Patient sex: M
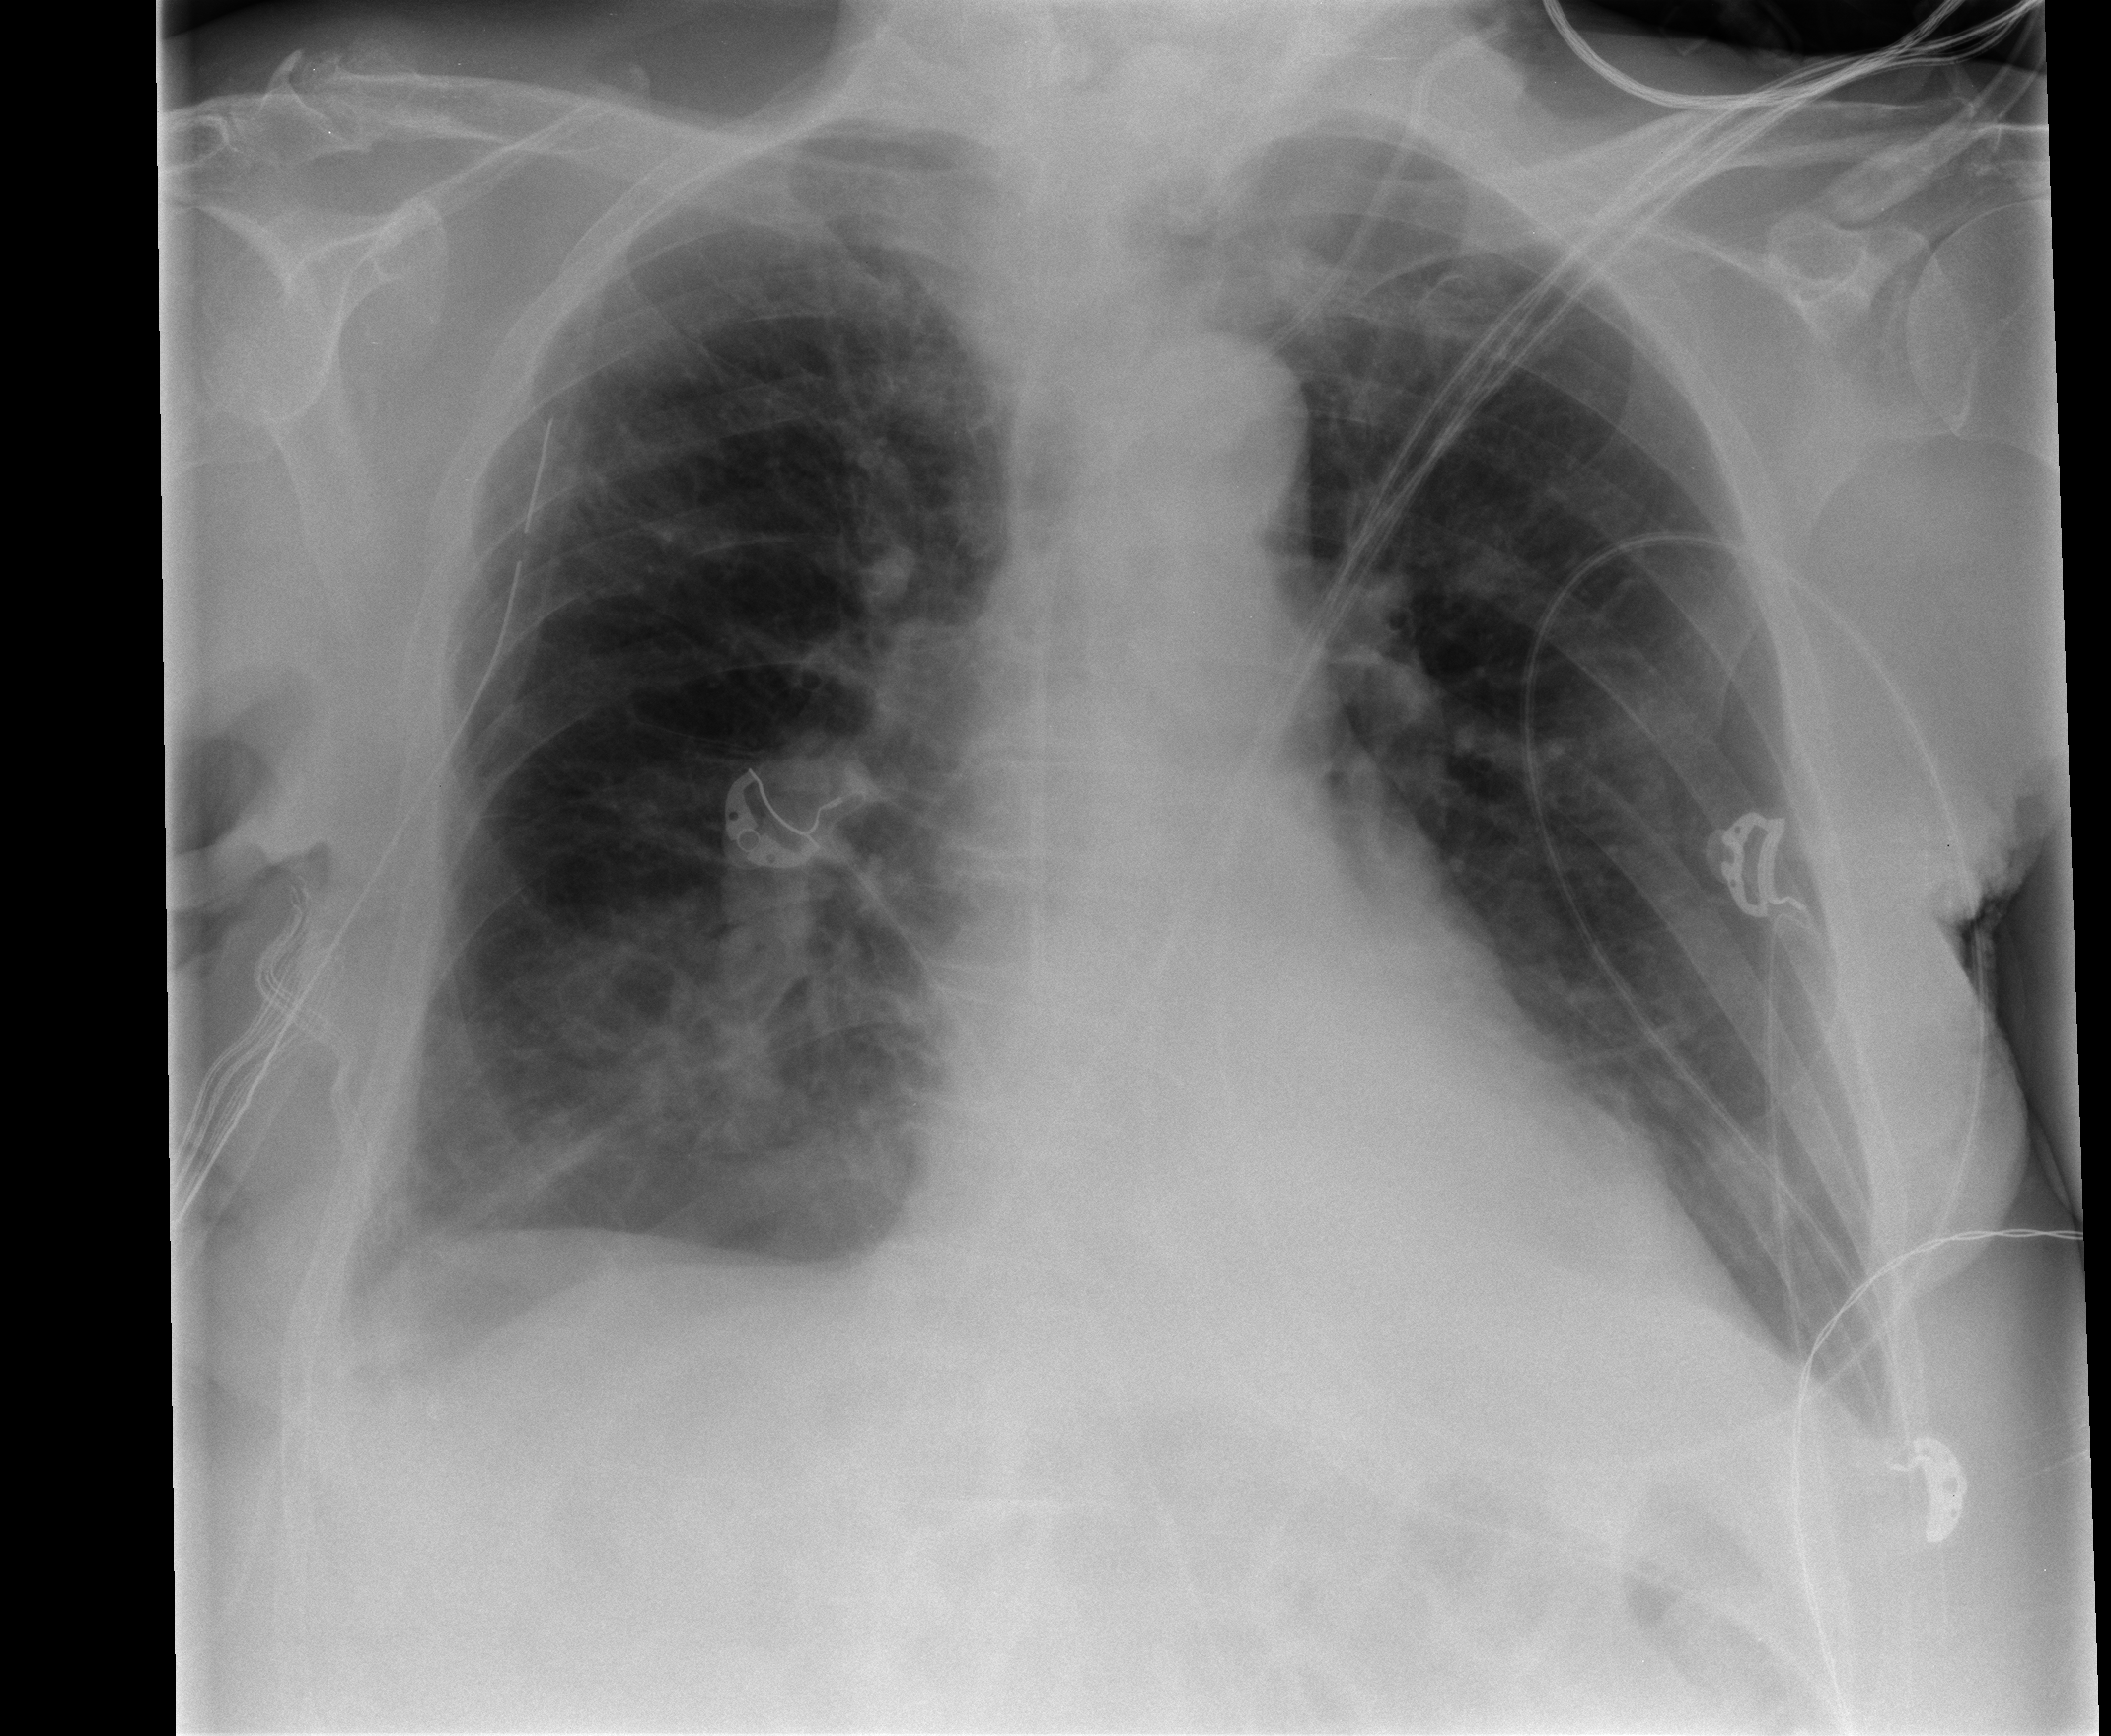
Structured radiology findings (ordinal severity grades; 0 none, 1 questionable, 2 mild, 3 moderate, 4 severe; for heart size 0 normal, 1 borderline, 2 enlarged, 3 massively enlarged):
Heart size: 2
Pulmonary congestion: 0
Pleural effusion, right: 0
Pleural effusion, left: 0
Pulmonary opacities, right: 2
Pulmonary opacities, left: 0
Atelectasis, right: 2
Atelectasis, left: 0